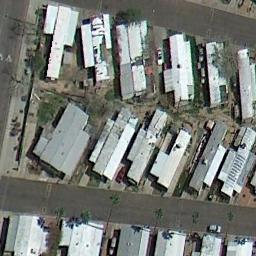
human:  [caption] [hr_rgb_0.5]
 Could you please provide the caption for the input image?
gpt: The mobile home park is on the bare land next to the road .

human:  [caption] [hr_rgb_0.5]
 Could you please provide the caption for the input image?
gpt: A wood is next to the mobile home park .

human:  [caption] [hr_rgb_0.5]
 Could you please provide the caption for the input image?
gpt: There are many buildings of different shapes and sizes in the mobile home parks .

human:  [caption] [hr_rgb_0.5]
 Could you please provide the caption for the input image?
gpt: The mobile home park has some mobile homes of different sizes .

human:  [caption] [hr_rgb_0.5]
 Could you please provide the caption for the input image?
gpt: There are some gray and white buildings in the mobile home park .